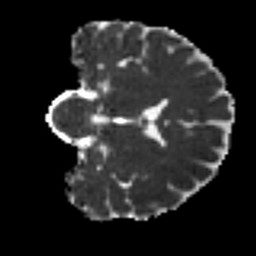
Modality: MD
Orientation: coronal
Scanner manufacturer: siemens
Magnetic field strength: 3 T
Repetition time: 9.6 s
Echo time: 0.077 s